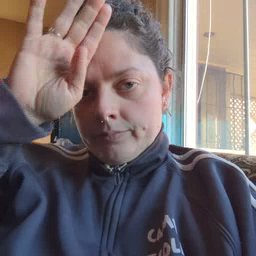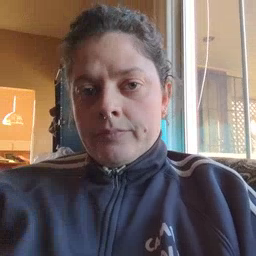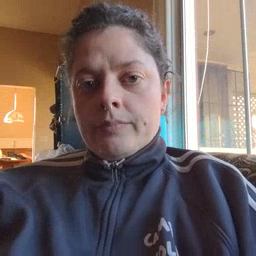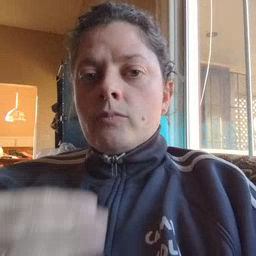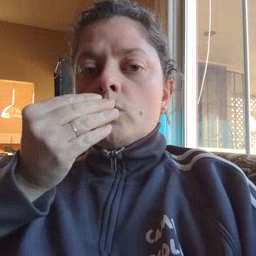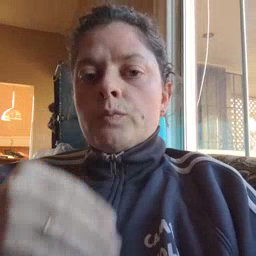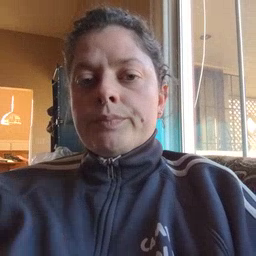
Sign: food